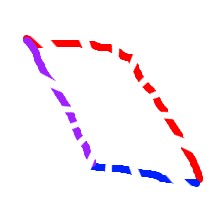
Shape: parallelogram